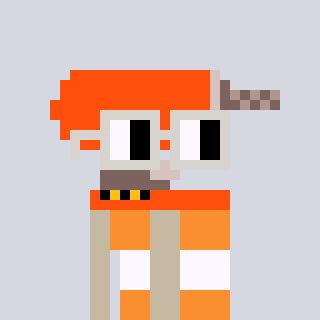
a pixel art character with square light gray glasses, a drill-shaped head and a bege-colored body on a cool background